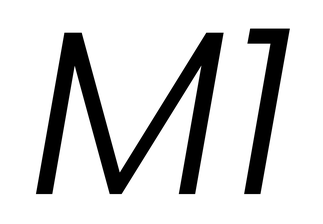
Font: Poppins-LightItalic